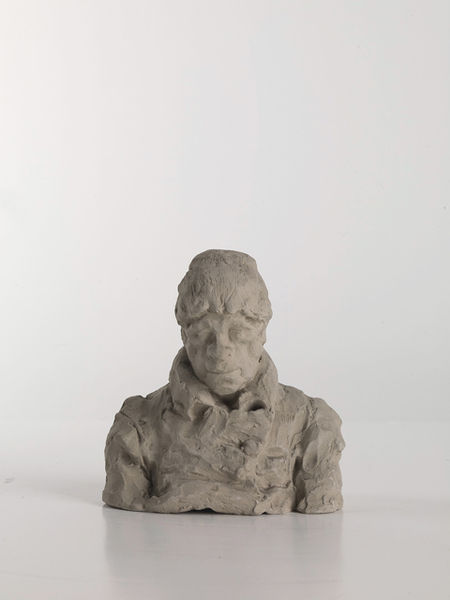
Titel: Graf Charles-François-Malo de Lameth
Künstler: Honoré Daumier
Standort: Karlsruhe
Institution: Staatliche Kunsthalle Karlsruhe
Schlagwörter: kopf, mann, weiß, grob, braun, frau, frisur, grau, haar, hut, mund, nase, stirn, alt, anzug, hemd, jacke, alte, arme, augen, gesicht, haupt, kragen, stein, bildnis, hals, portrait, porträt, erde, haare, mantel, bruststück, frontal, schulter, schultern, skulptur, ton, kopfbedeckung, modell, studie, lehm, modern, klein, arbeiter, karikatur, büste, bildhauerei, plastik, oberkörper, geschlossen, foto, gross, bürger, entwurf, daumier, antik, frauenbildnis, bozzetto, gips, unfertig, abgeschnitten, bildhauer, abguss, zerknittert, giacometti, ungefasst, jurist, armlos, kneten, bozzeto, sinnende, frau karikatur, knetfigur, geknetet, hoher kragen, soldat oder alte frau